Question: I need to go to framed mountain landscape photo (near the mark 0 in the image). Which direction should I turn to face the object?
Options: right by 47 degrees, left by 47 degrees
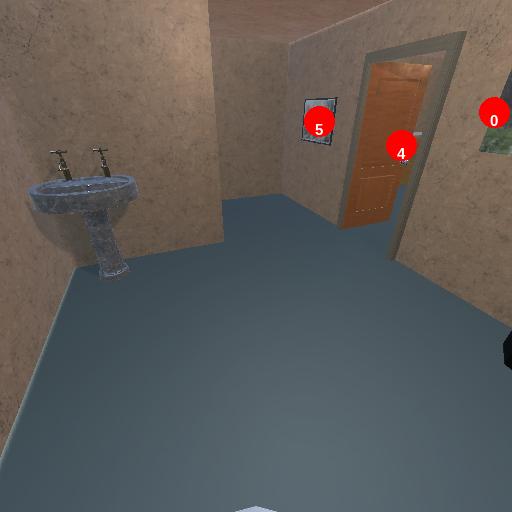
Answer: right by 47 degrees